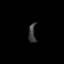
Tissue: lung
Cell type: Epithelial cells
Senescence score: 0.2396
Nuclear area (px): 124
Mean DAPI intensity: 63.452